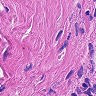
Metastatic tissue present: no